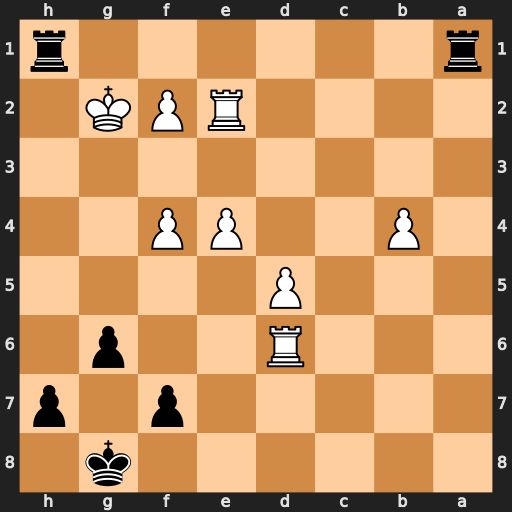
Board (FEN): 6k1/5p1p/3R2p1/3P4/1P2PP2/8/4RPK1/r6r
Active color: b
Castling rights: -
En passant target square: -
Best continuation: Rag1+ Kf3 Rh3#